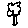
Label: tree